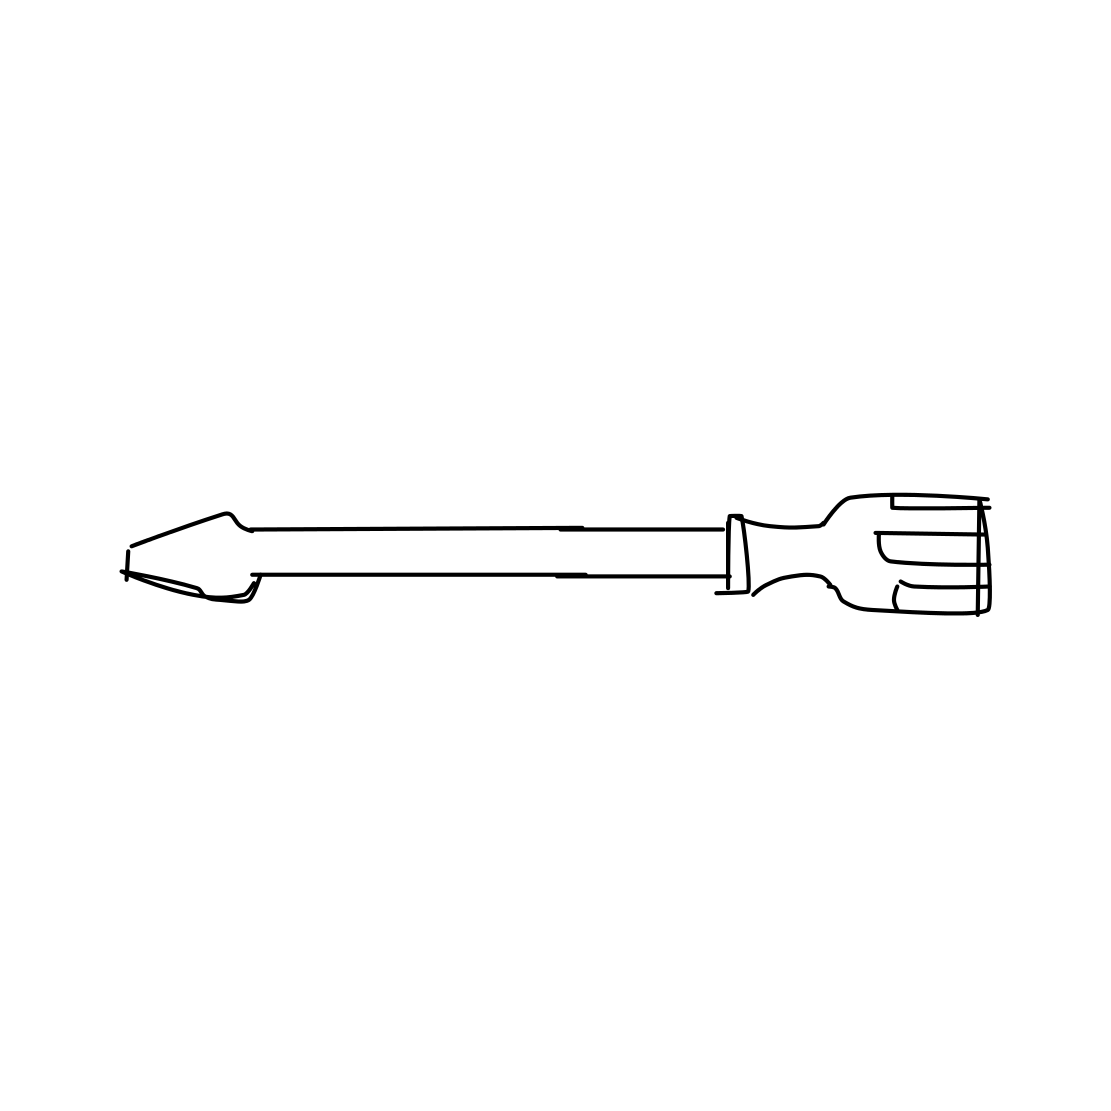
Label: screwdriver